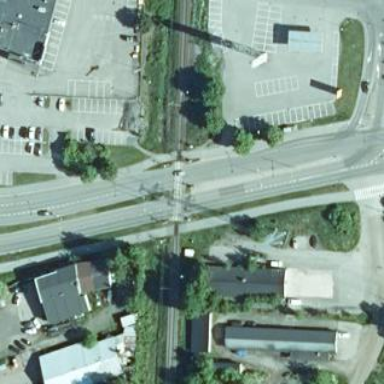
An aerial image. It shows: Railway crossing with lights and saltire. The crossing is fully barricaded.